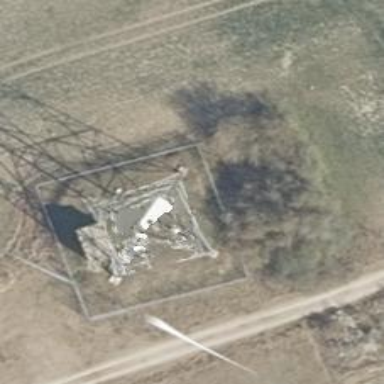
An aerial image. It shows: Vestas wind generator.